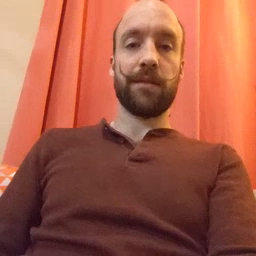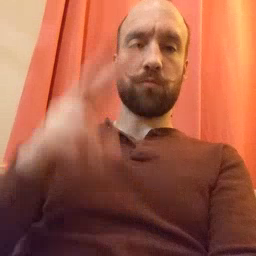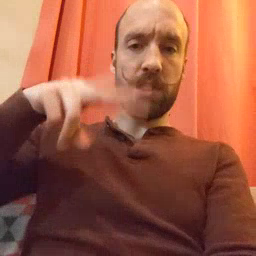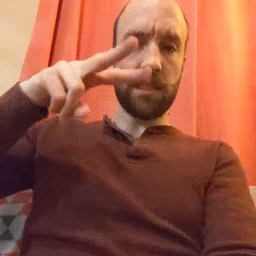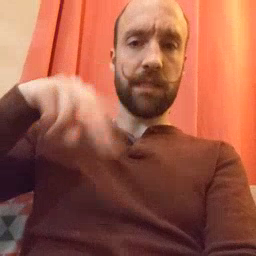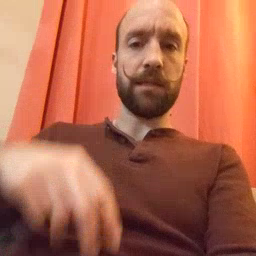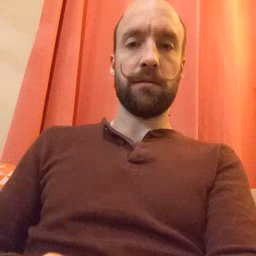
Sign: read